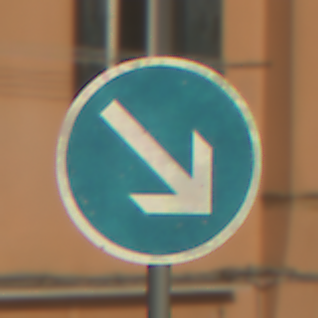
Verkehrszeichen: VorgeschriebeneVorbeifahrtRechts
Umgebung: Outdoor, Urban
Tageszeit: MorningAfternoon
Wetter: Clear
Licht: Natural
Jahreszeit: NotSpecified
Kontrast: HighContrast